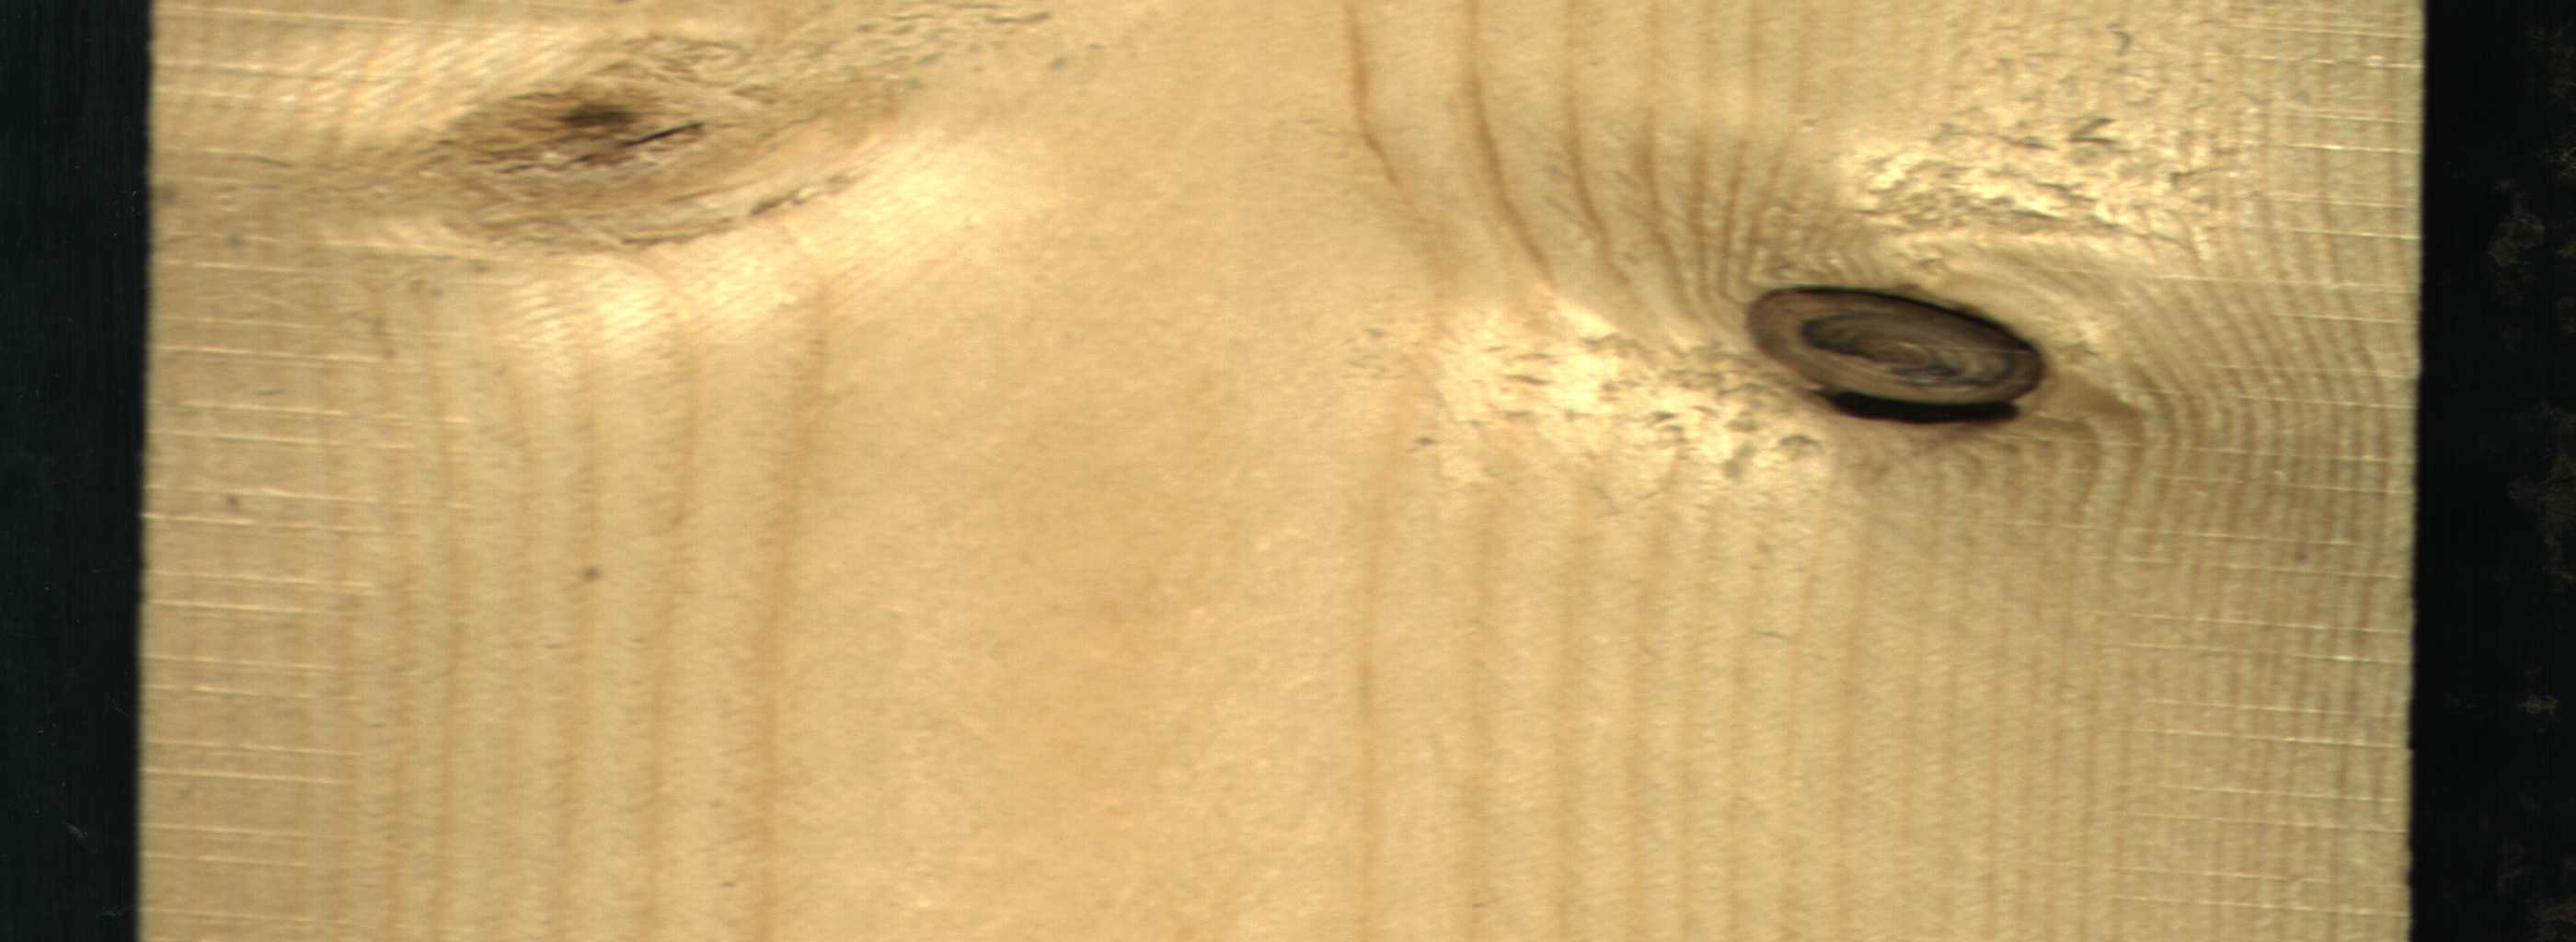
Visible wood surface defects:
Dead_Knot
Live_Knot